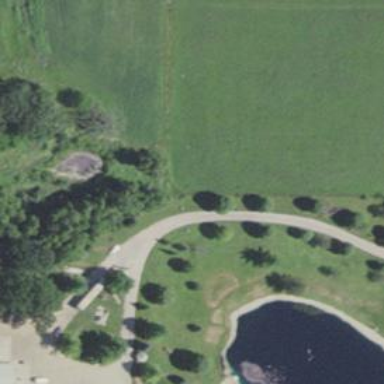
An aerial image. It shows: Driveway leading to service road.